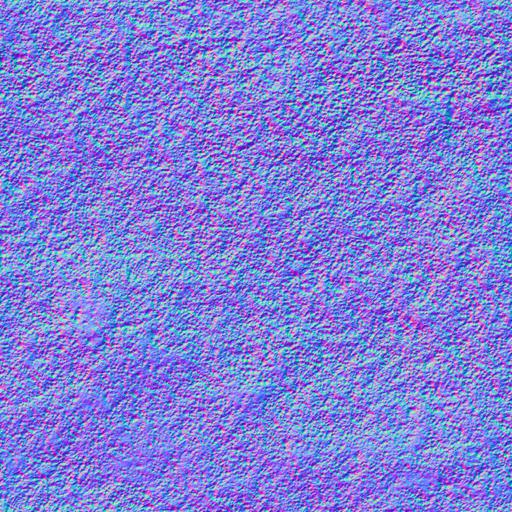
brown dark dirt dirty gravel